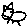
Label: cat